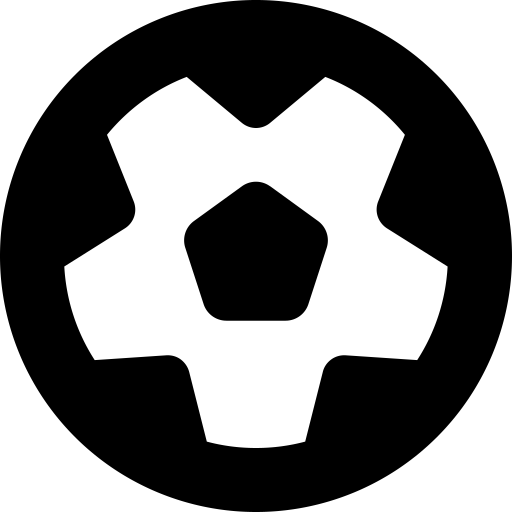
Tags: icon, FontAwesome, fa-icon, solid, futbol